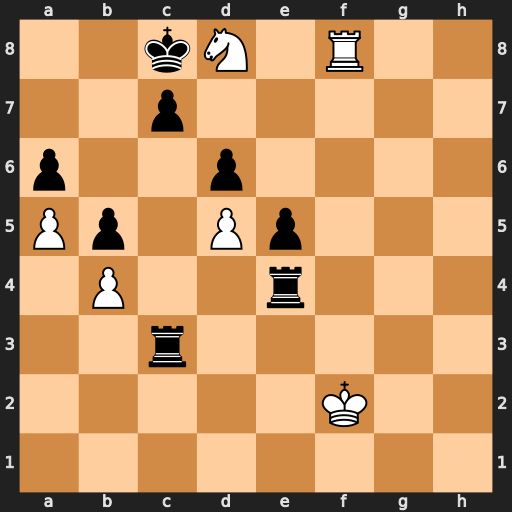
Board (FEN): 2kN1R2/2p5/p2p4/Pp1Pp3/1P2r3/2r5/5K2/8
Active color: w
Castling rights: -
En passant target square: -
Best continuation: Nc6+ Kb7 Rb8#